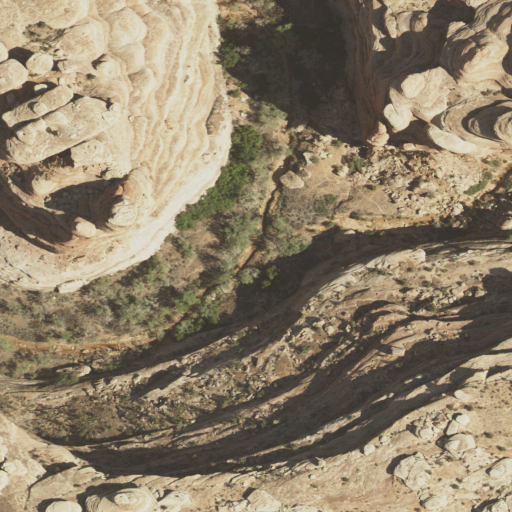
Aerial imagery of valley in Utah named Water Canyon containing shrub, woody wetlands, barren land, and low intensity development